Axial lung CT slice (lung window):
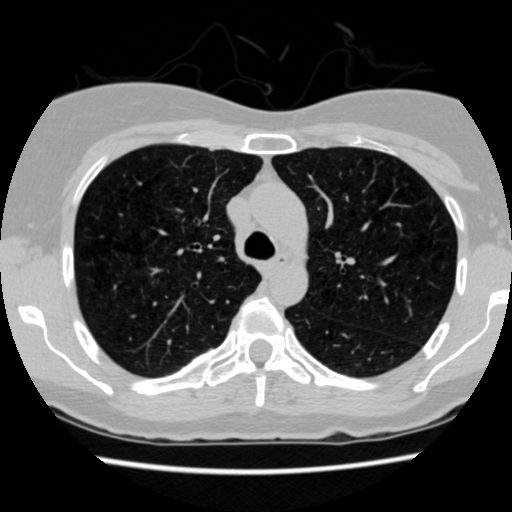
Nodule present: no